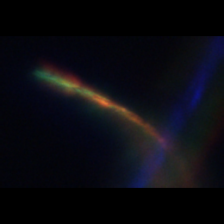
Taxon: Guinardia
Group: Diatoms